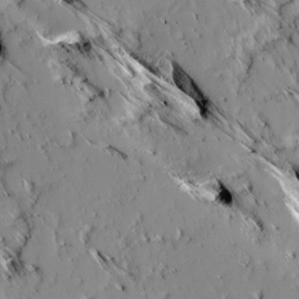
Label: non_frost